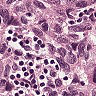
Metastatic tissue present: yes